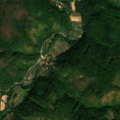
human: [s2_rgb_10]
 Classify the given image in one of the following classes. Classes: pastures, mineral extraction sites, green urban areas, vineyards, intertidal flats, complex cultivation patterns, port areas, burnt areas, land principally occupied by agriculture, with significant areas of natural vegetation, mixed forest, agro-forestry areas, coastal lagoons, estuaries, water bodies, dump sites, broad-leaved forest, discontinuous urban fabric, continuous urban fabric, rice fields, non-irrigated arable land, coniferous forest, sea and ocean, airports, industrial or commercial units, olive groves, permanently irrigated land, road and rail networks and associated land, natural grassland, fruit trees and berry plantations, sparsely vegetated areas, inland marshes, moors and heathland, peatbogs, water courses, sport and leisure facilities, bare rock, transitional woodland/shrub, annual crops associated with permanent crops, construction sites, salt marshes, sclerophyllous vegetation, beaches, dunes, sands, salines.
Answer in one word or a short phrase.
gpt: land principally occupied by agriculture, with significant areas of natural vegetation, broad-leaved forest, transitional woodland/shrub